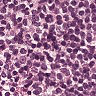
Metastatic tissue present: no